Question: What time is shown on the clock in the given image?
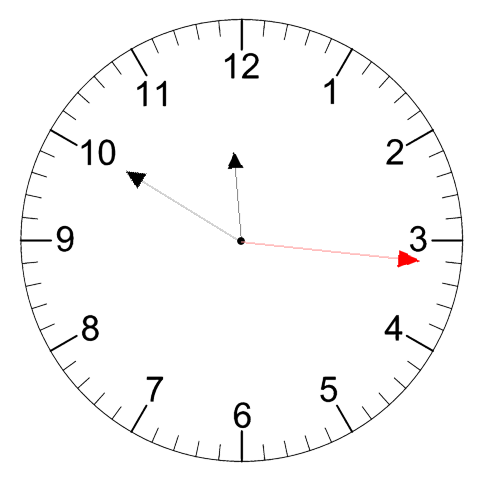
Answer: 11:50:16